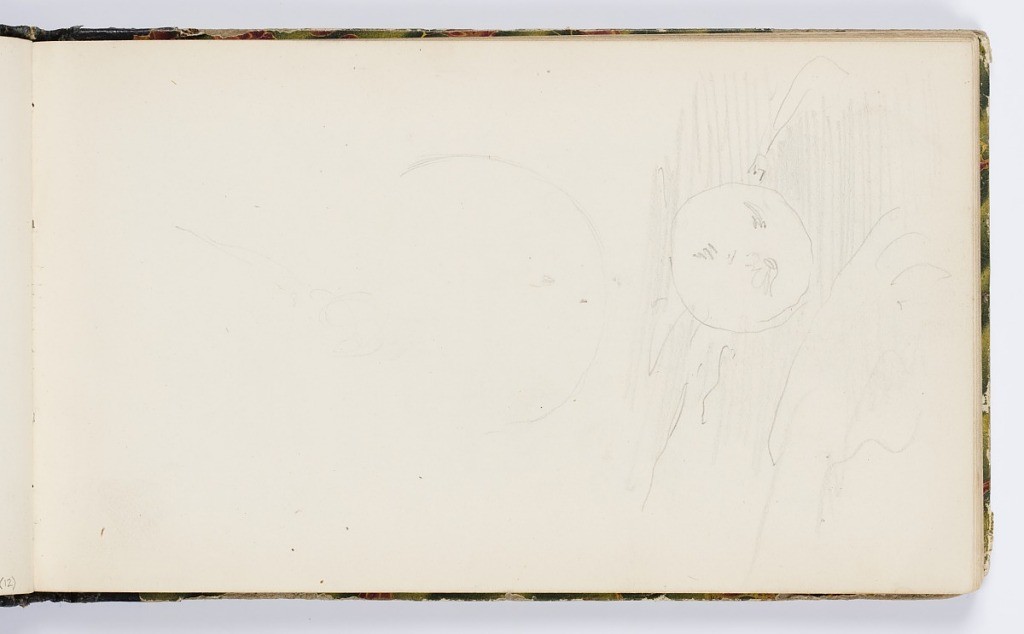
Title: Sketchbook Page
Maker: Kenyon Cox, American, 1856–1919
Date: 1875
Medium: Graphite on paper
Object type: Sketchbook folio
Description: Faint sketch of an orb, possibly the moon, near a stream.